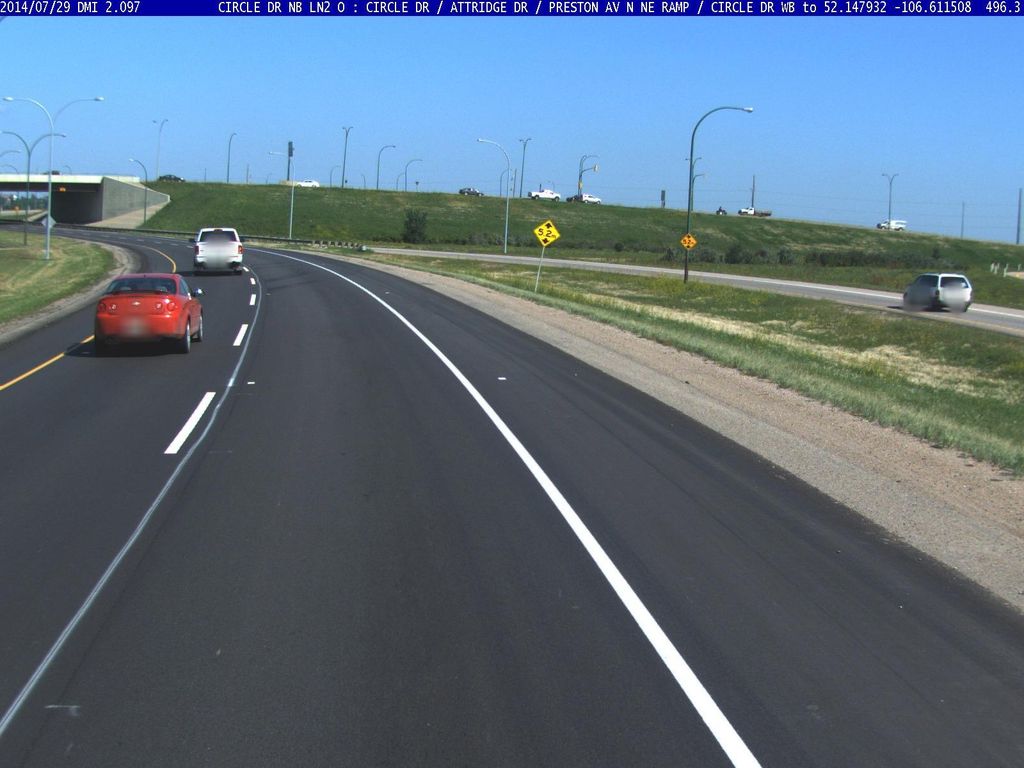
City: saskatoon